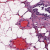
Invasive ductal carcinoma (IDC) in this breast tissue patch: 1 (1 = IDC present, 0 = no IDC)